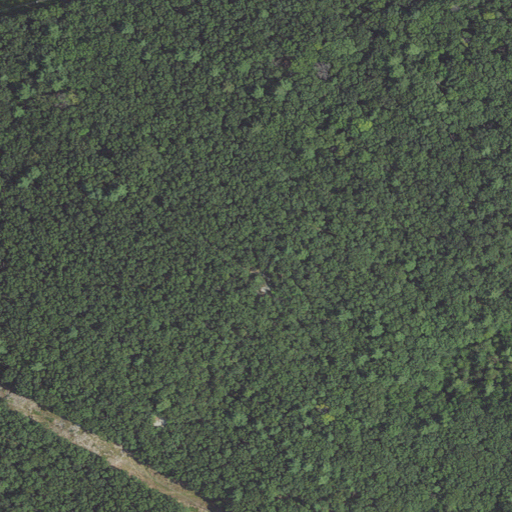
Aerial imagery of mountain in Massachusetts named Red Brush Hill containing deciduous forest, woody wetlands, and mixed forest